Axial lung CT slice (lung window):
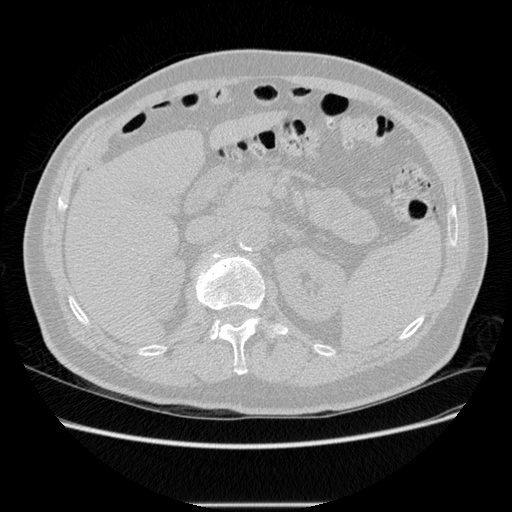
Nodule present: no